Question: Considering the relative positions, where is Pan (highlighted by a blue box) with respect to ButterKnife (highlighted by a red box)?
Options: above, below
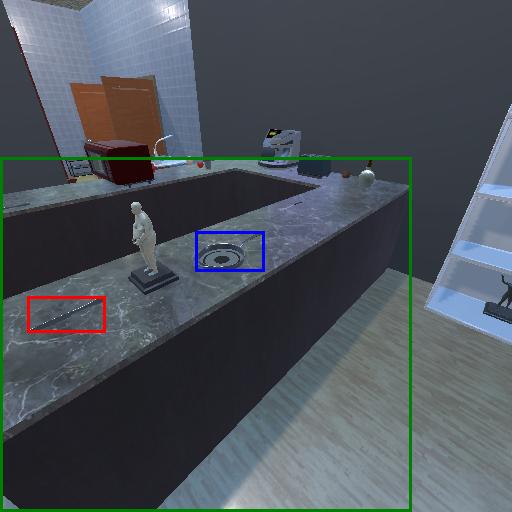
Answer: above